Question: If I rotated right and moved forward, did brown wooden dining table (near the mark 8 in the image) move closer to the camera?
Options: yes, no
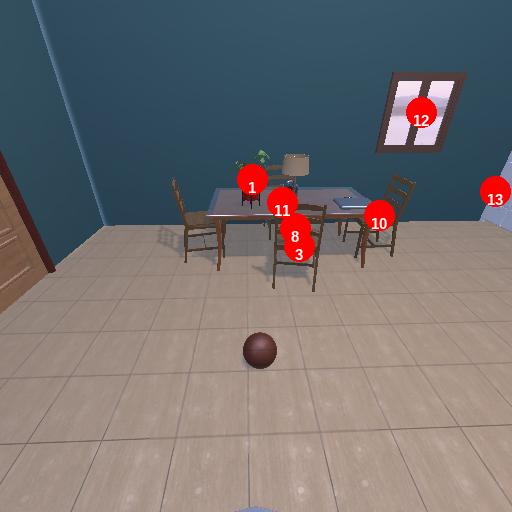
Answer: yes